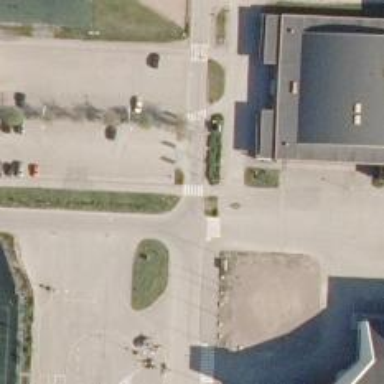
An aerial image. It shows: Marked road crossing.